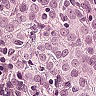
Metastatic tissue present: yes